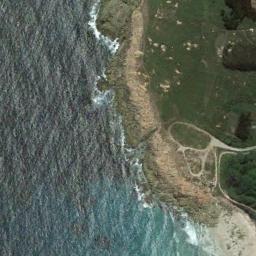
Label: beach